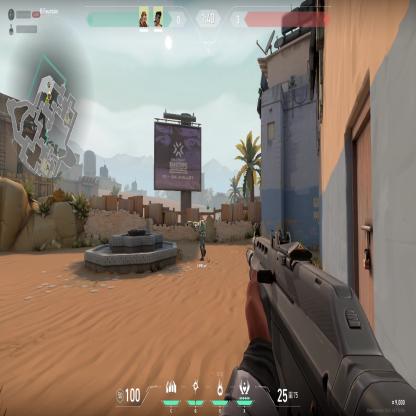
Label: teammate